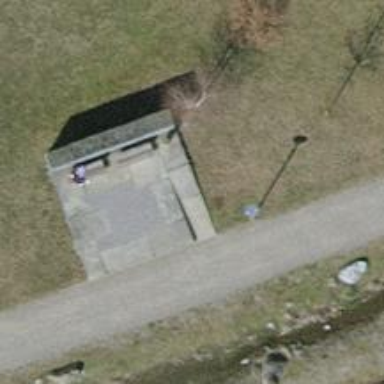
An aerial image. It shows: Bench for seating.